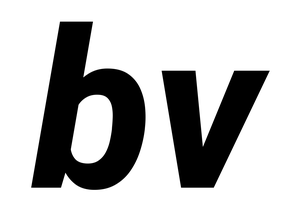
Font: Roboto-Italic_ExtraBold_Italic